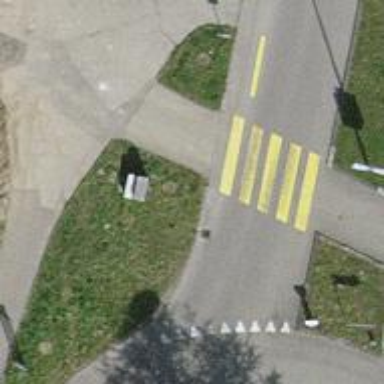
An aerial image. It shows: Asphalt sidewalk along the footway.